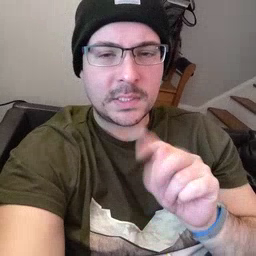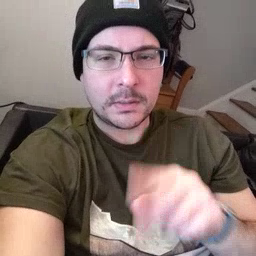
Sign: TV